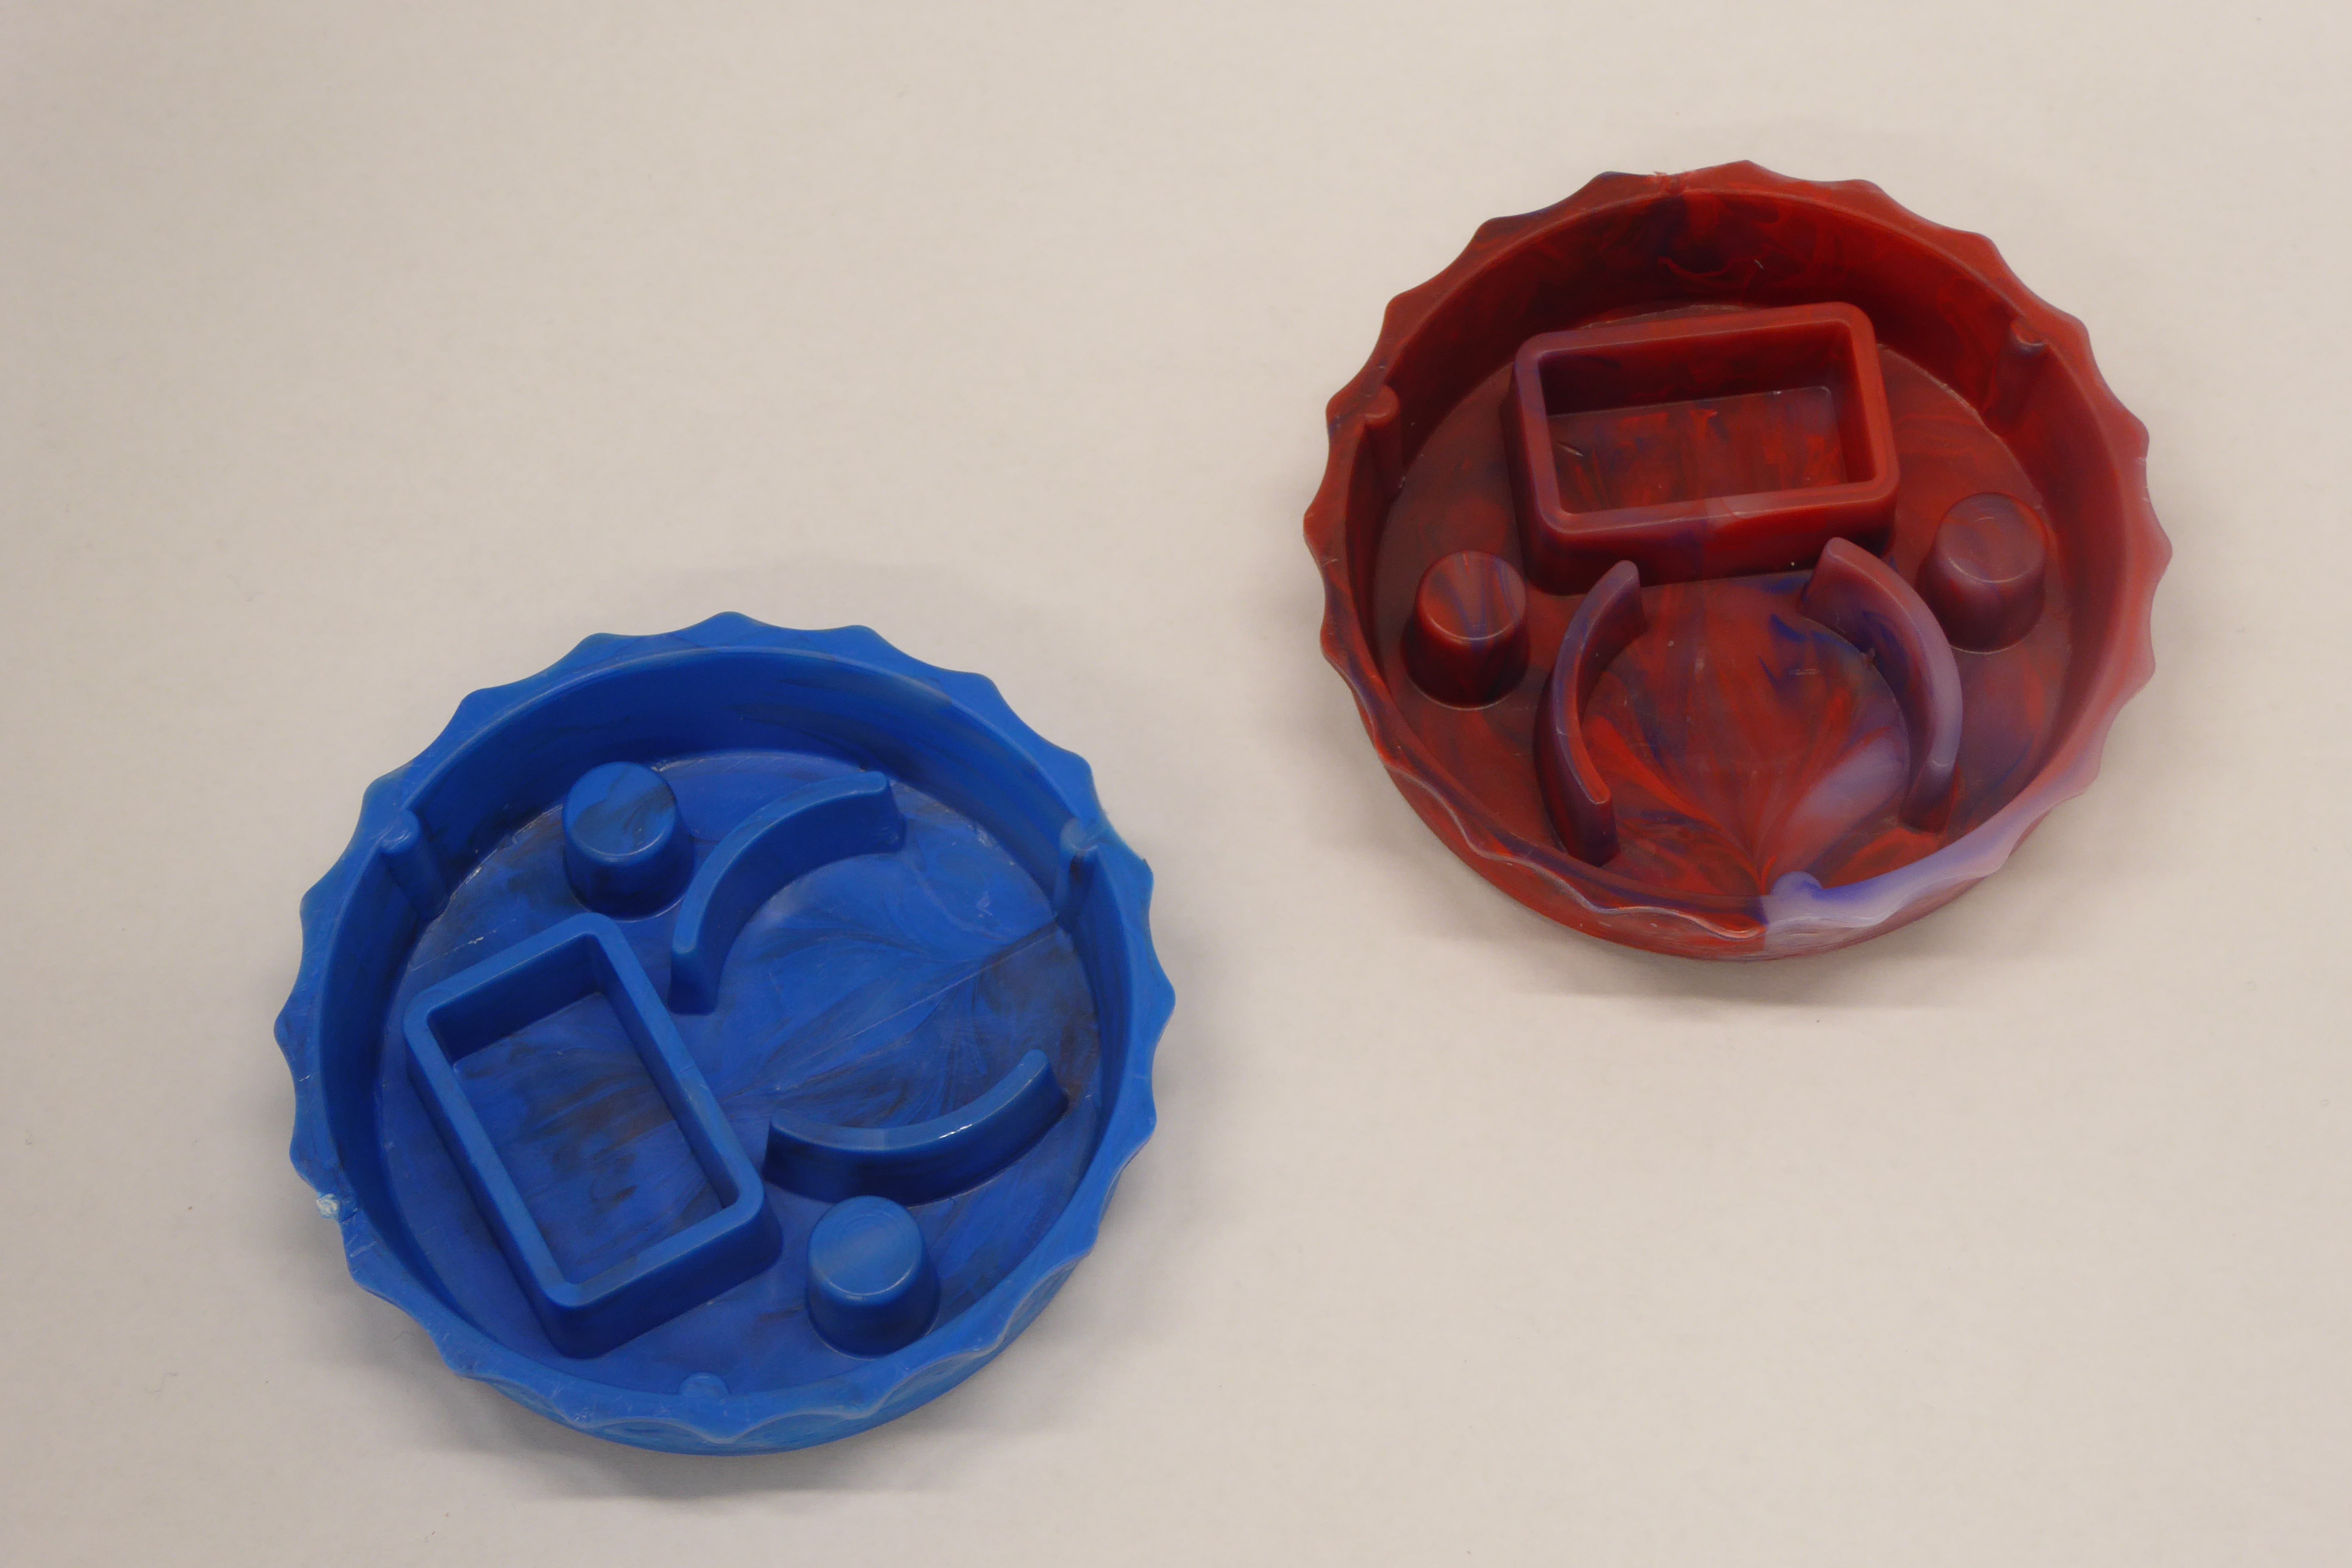
Label: Bottle Opener - Cover